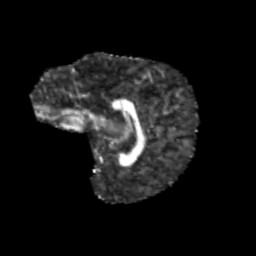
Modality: FA
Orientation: sagittal
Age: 9
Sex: female
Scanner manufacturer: siemens
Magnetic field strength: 3 T
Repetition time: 3.8 s
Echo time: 0.07 s